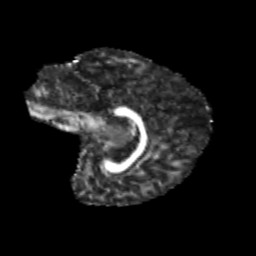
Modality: FA
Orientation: sagittal
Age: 10
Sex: female
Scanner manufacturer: siemens
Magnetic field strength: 3 T
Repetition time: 3.8 s
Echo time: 0.07 s